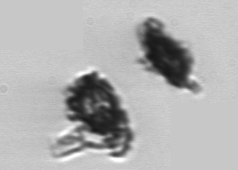
Label: Thalassiosira_TAG_external_detritus